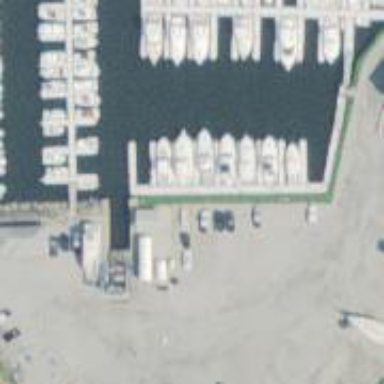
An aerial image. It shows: Man-made pier.